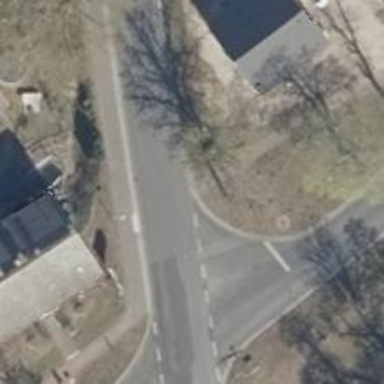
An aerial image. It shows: Unmarked crossing on the road.